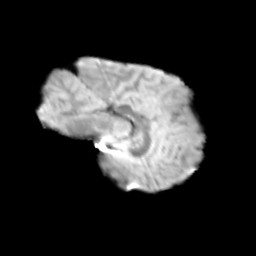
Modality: T2w
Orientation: sagittal
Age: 9
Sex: male
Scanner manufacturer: siemens
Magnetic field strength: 3 T
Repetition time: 3.8 s
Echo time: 0.07 s